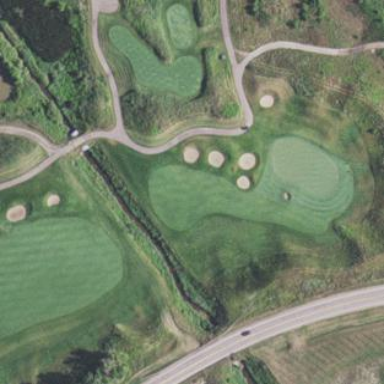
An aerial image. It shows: Golf fairway surrounded by grass.